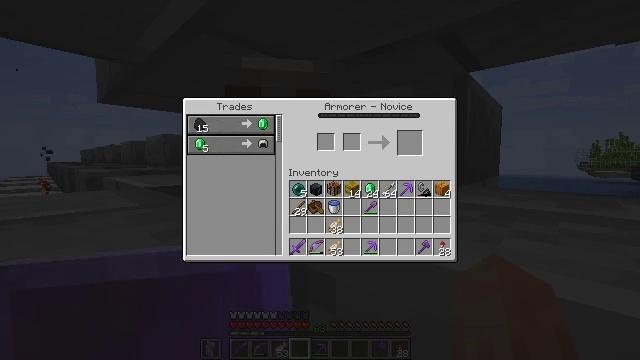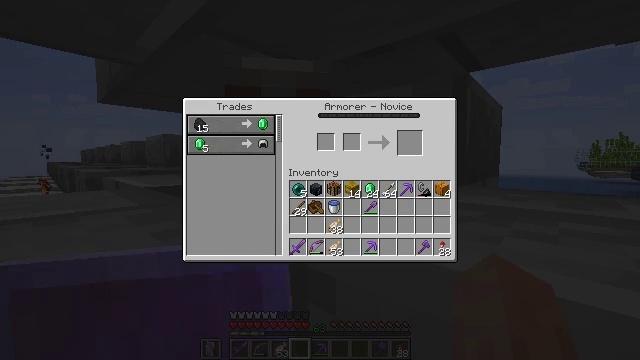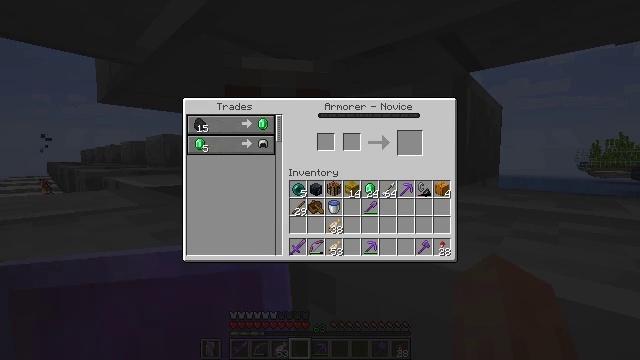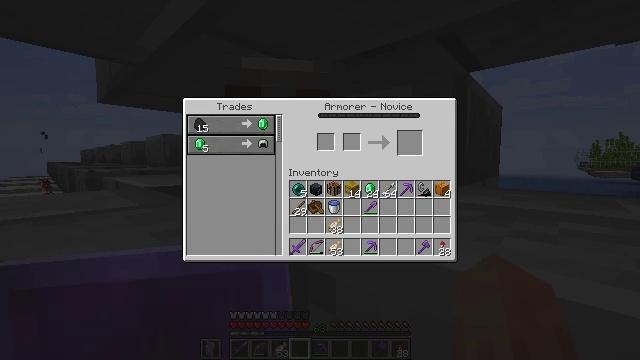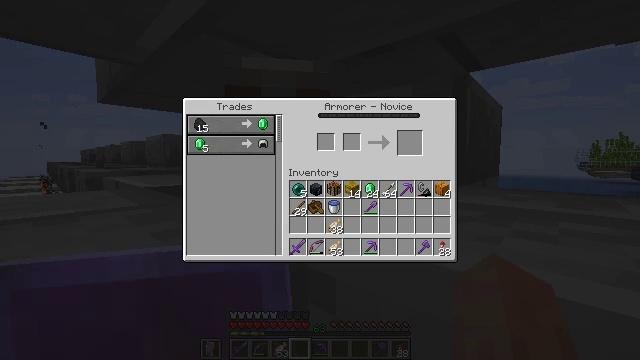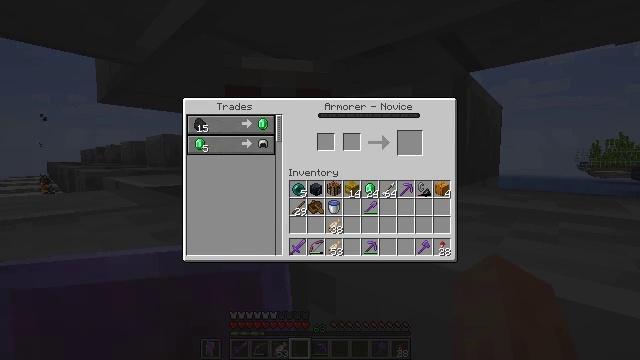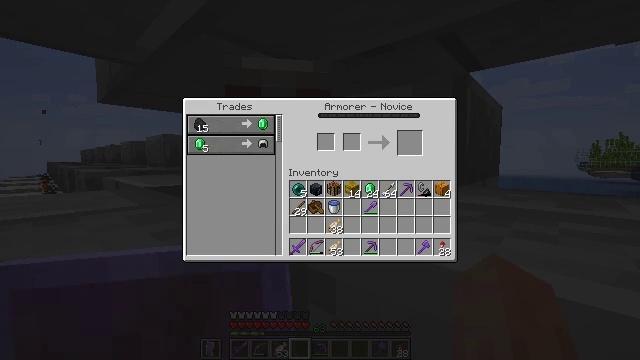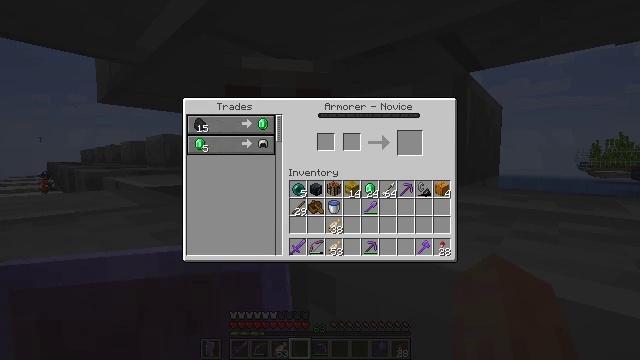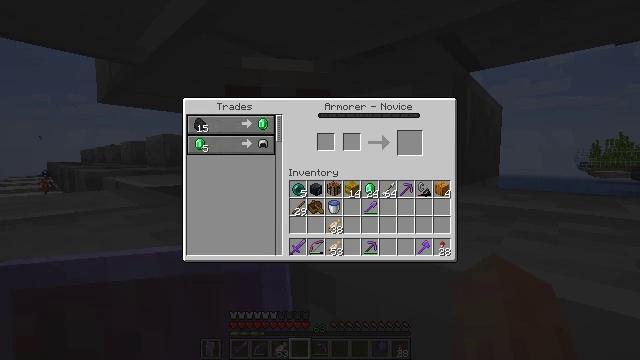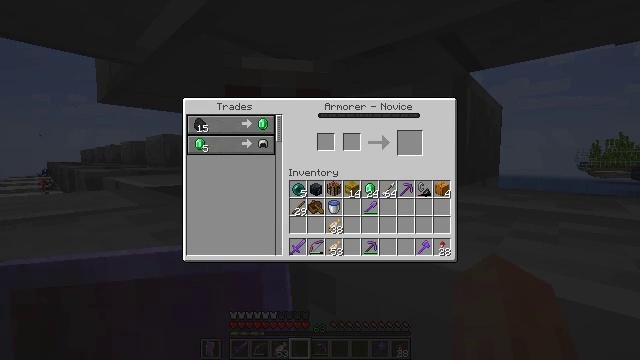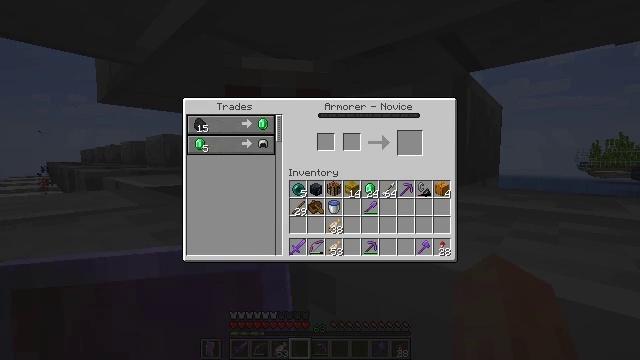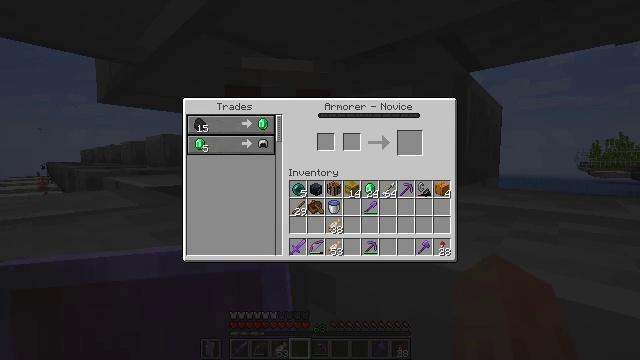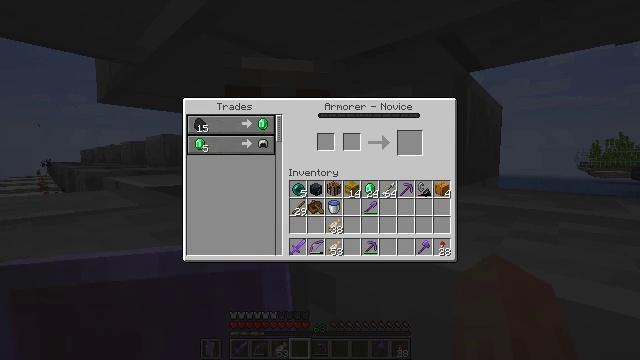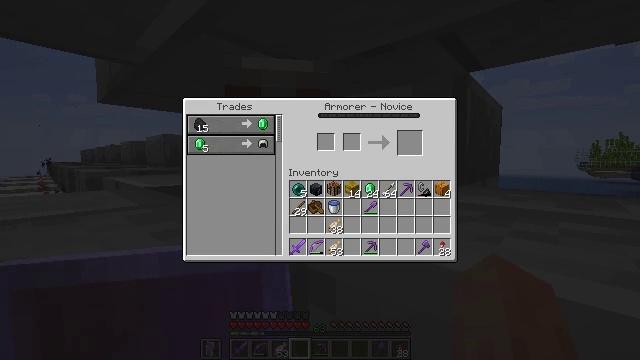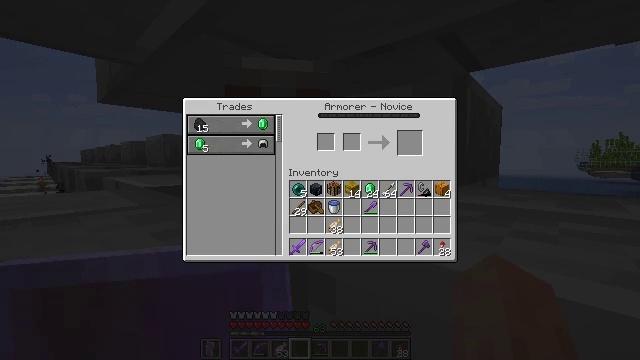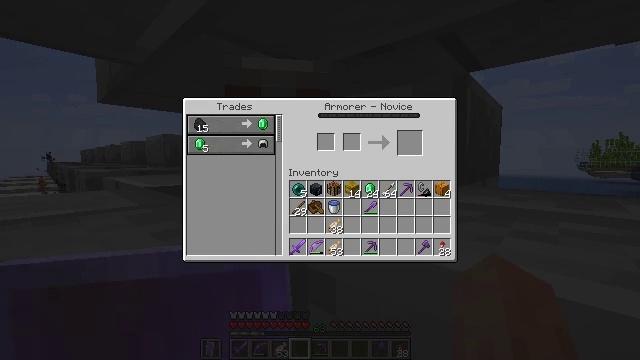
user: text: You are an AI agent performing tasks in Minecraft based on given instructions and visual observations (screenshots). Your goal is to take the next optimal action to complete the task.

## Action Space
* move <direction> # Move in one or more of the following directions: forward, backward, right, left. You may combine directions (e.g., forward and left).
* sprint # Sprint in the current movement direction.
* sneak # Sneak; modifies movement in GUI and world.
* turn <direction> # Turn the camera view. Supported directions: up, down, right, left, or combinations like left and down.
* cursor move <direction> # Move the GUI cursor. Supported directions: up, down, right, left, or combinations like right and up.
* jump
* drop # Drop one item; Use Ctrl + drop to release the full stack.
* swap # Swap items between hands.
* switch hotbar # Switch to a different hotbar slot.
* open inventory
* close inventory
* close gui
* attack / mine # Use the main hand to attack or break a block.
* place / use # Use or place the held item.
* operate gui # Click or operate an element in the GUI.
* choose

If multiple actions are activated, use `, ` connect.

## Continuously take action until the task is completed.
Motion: motion action
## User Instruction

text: Collect the blast furnace by mining it.
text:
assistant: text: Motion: no_op
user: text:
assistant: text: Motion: no_op
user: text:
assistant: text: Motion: no_op
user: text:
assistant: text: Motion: no_op
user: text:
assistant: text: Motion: no_op
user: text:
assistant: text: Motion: no_op
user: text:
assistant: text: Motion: no_op
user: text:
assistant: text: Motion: no_op
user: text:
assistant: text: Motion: no_op
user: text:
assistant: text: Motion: no_op
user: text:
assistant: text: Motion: no_op
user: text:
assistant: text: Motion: no_op
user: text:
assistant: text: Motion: no_op
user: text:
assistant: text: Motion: no_op
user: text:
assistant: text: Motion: no_op
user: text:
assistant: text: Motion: no_op
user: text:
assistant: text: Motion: no_op
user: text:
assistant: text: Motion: no_op
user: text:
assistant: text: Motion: no_op
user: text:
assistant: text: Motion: no_op
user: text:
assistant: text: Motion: no_op
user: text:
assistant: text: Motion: no_op
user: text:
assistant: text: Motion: no_op
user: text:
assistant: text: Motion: no_op
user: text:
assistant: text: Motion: no_op
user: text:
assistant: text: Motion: no_op
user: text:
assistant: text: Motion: no_op
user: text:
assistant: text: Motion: no_op
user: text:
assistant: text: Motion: no_op
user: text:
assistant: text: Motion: no_op